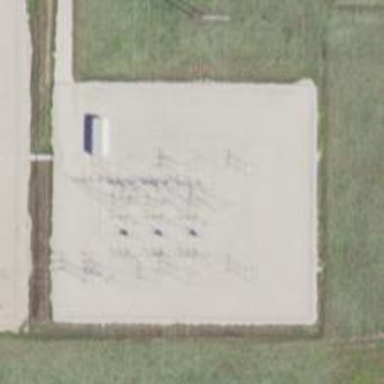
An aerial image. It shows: Switch used for power control.